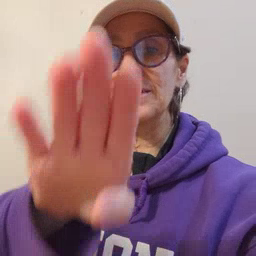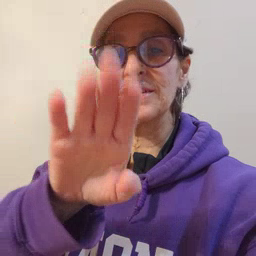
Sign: into